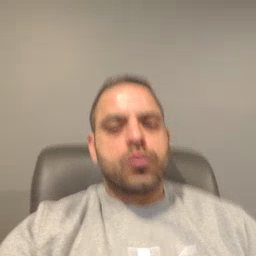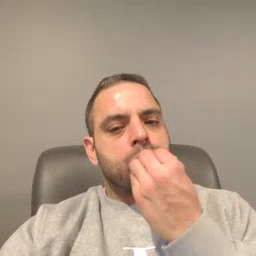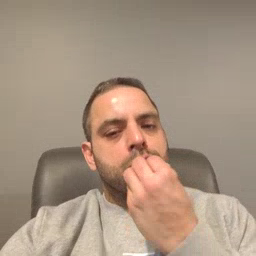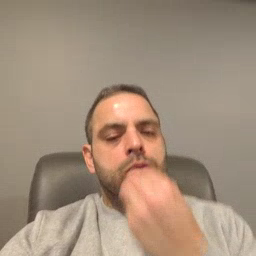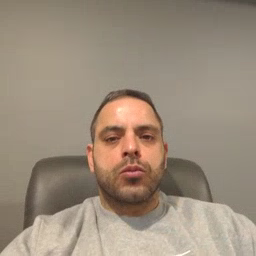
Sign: snack